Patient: sex F, age 59
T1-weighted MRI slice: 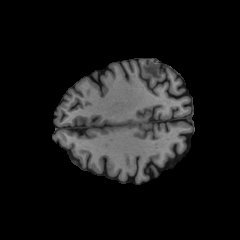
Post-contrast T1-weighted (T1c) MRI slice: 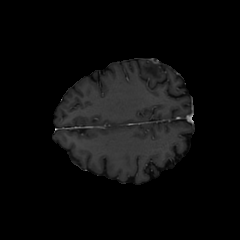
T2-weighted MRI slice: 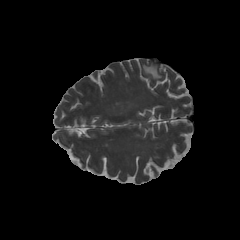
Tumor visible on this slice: yes
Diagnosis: Glioblastoma, IDH-wildtype
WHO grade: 4